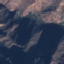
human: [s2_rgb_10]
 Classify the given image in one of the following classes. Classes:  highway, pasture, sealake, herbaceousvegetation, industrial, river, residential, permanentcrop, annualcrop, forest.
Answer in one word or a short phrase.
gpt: HerbaceousVegetation